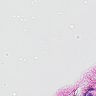
Metastatic tissue present: no